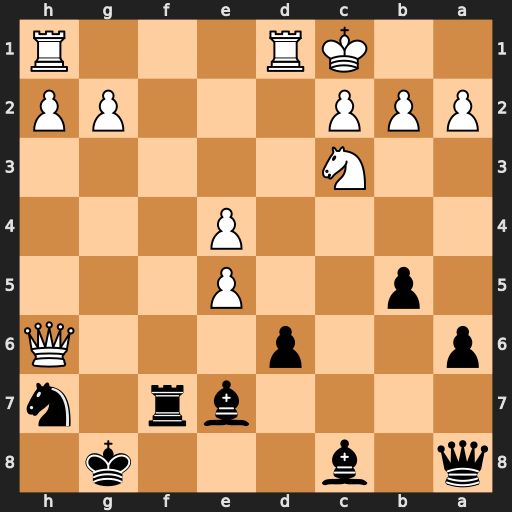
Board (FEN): q1b3k1/4br1n/p2p3Q/1p2P3/4P3/2N5/PPP3PP/2KR3R
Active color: b
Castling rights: -
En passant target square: -
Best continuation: Bg5+ Qxg5+ Nxg5